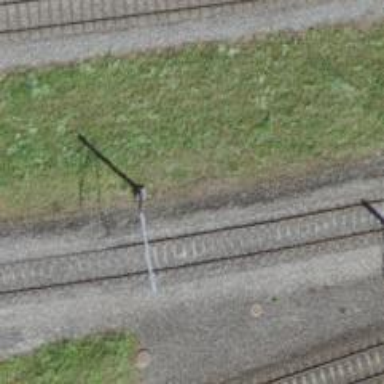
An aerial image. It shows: Rail siding with electrified contact lines.